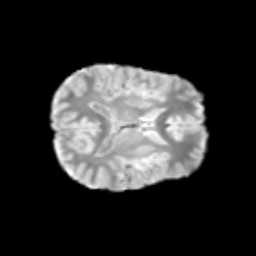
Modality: T2w
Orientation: axial
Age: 12
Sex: male
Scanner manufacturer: siemens
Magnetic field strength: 3 T
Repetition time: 3.8 s
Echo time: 0.07 s